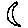
Label: moon